Interaction volume radius: 5 \u00c5
Interaction volume height: 15 \u00c5
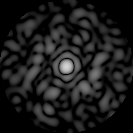
Disorder parameter: 0.8733